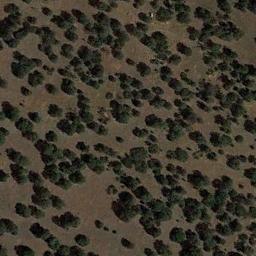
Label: chaparral